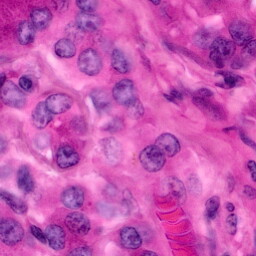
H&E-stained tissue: Pancreatic